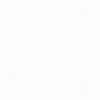
Label: dusty